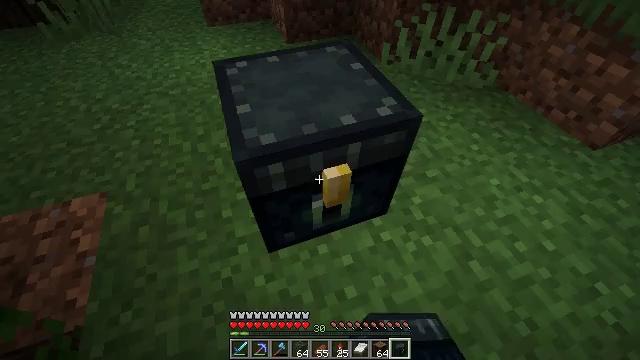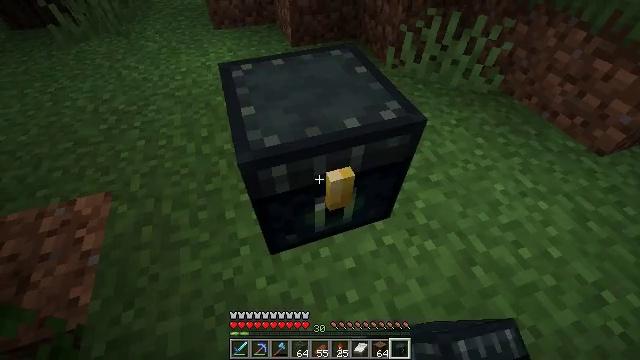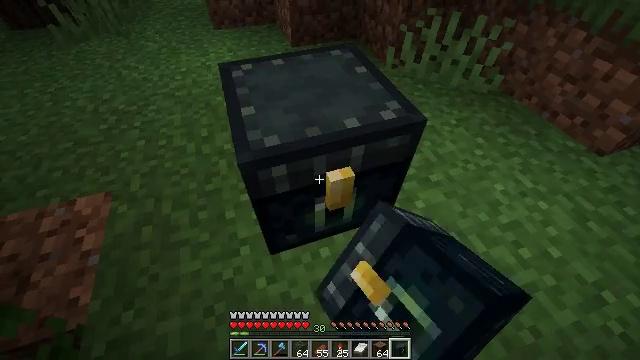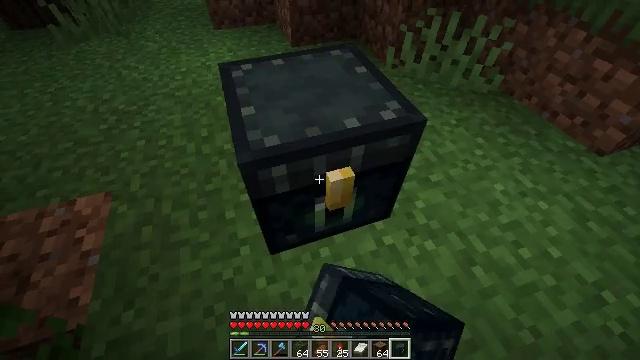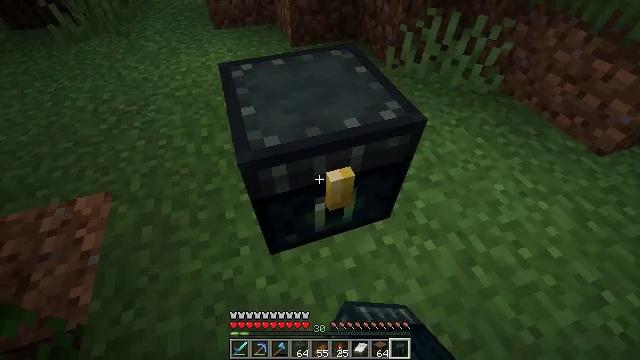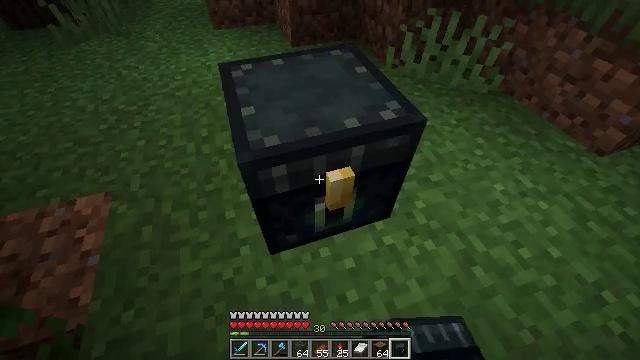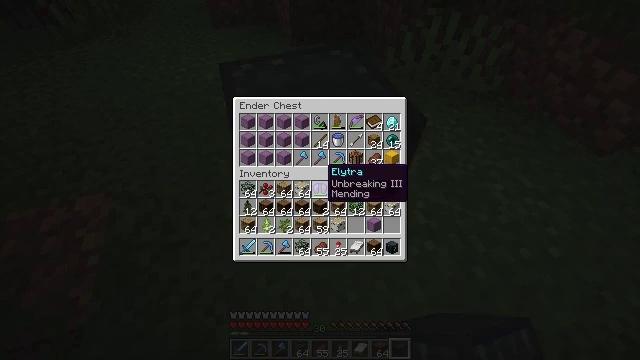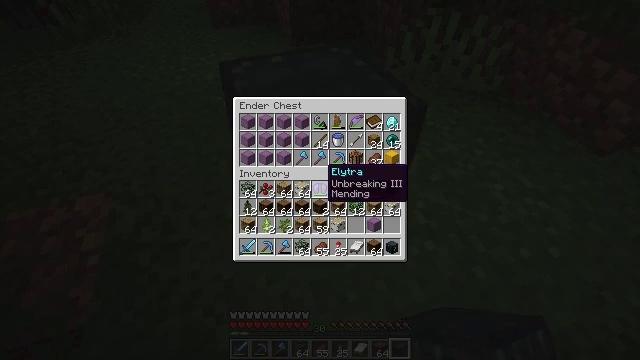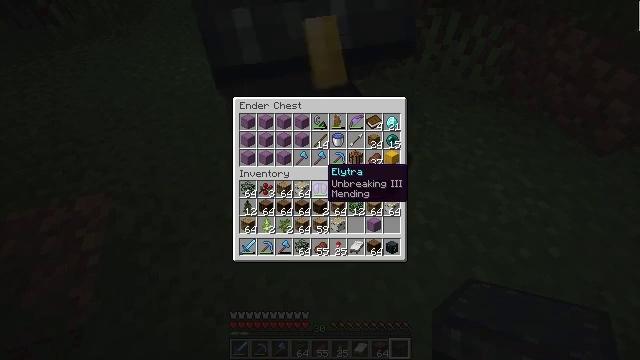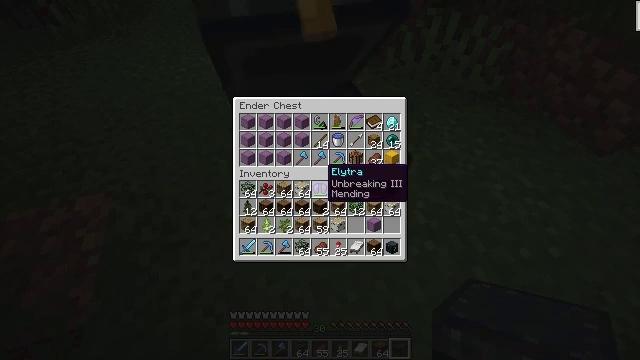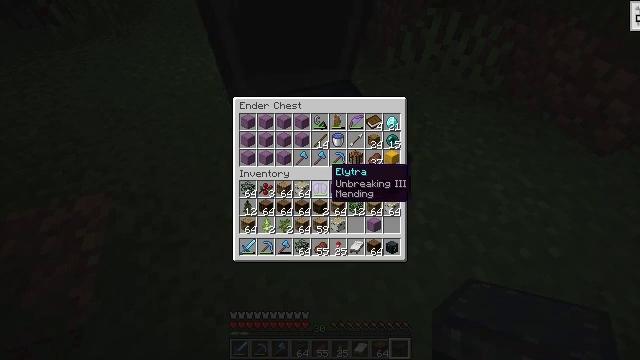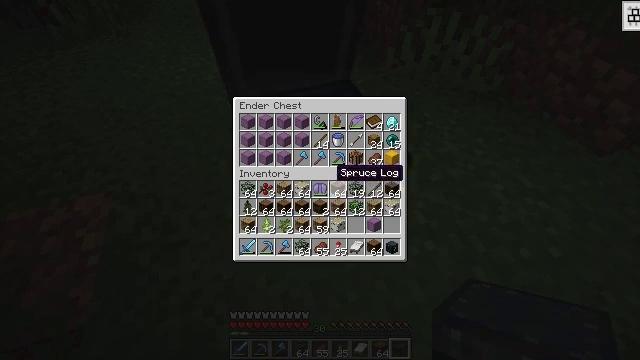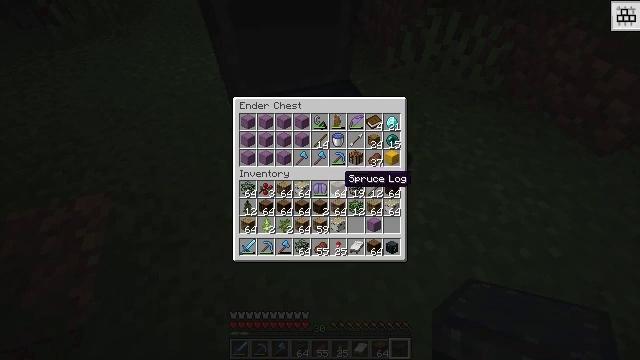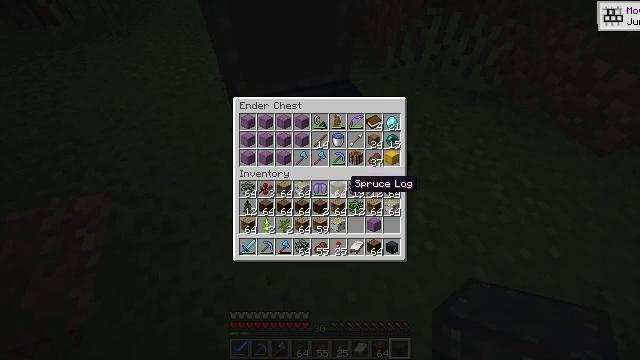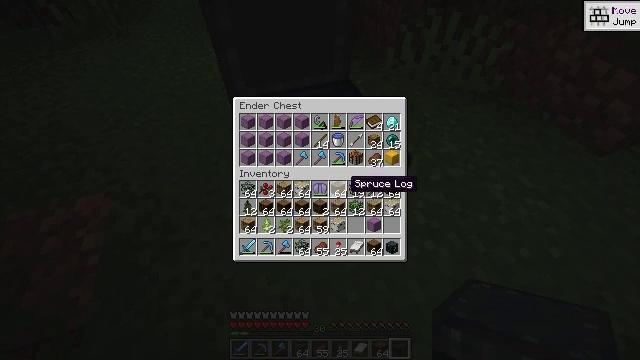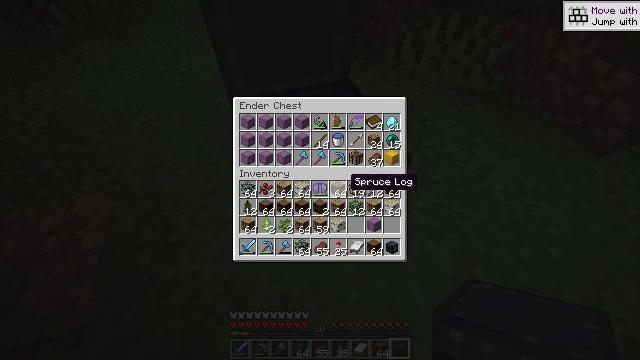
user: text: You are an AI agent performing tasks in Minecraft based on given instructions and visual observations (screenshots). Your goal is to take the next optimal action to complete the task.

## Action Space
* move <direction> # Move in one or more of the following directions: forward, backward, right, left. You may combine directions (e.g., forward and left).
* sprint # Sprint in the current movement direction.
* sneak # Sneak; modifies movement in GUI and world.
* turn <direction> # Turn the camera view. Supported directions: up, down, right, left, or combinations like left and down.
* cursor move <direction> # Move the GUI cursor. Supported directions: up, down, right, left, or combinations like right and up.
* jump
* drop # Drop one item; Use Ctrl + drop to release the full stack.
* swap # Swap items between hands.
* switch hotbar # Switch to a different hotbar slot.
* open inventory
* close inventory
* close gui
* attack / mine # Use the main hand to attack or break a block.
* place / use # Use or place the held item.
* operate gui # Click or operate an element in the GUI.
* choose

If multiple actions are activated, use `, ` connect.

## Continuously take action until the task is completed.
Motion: motion action
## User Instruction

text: Remove spruce leaves from the inventory.
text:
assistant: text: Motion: turn left, use / place
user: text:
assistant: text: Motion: use / place
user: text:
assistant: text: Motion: use / place
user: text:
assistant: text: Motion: use / place
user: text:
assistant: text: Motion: no_op
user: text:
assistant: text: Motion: open gui
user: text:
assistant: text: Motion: no_op
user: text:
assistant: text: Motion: no_op
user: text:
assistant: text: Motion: no_op
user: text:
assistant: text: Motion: no_op
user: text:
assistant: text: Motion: no_op
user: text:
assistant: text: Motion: cursor move right
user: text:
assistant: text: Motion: no_op
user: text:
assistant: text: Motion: no_op
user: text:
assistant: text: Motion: no_op
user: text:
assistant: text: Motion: cursor move left and up
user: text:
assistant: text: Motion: cursor move left and up
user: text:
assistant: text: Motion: sneak, cursor move left
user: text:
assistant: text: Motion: sneak
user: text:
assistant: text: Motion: sneak
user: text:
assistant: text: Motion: sneak
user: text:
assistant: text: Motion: sneak
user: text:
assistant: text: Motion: sneak, operate gui
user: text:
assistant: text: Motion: sneak, operate gui
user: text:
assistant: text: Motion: sneak, operate gui
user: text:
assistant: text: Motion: sneak, cursor move down
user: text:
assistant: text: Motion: sneak, cursor move down
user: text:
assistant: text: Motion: sneak, cursor move down
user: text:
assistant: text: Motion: sneak, cursor move left and down
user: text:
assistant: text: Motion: sneak, cursor move left